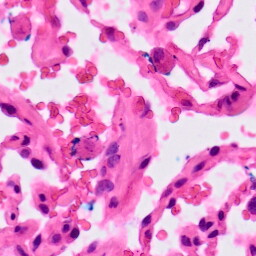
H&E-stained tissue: Lung